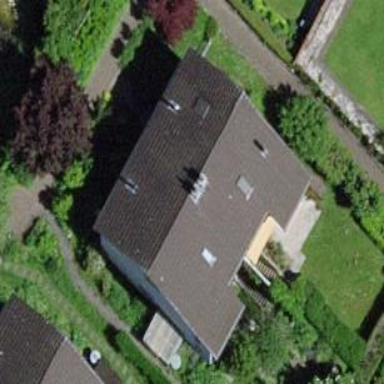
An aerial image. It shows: Semidetached house.